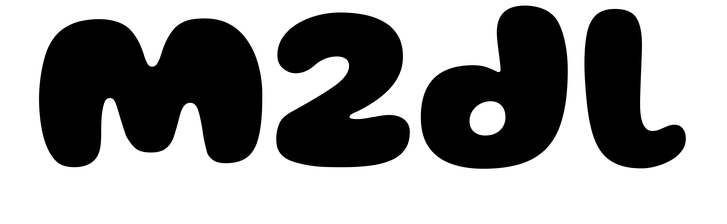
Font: Gluten_ExtraBold